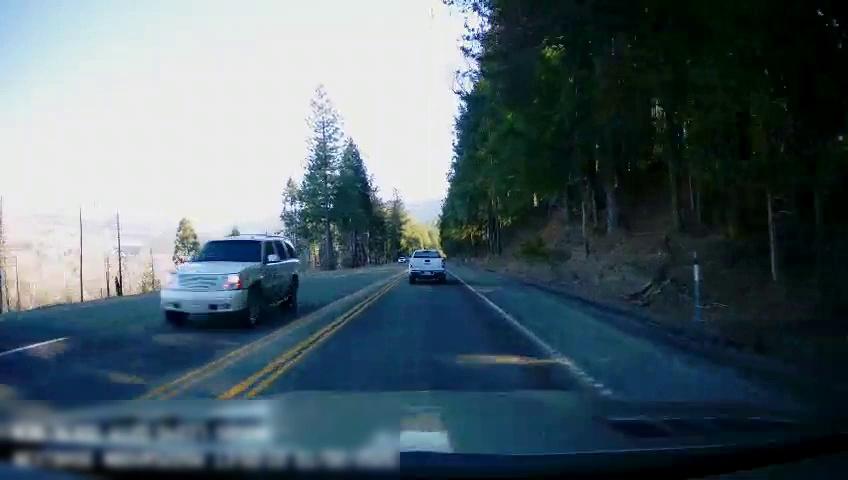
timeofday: Day
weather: Sunny
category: Drivable Space
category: Vehicles | SUV
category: Vehicles | Truck
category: Lanes | Alternate Lane
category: Lanes | Current Lane
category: Lanes | Current Lane
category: Lanes | Opposite Lane
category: Lanes | Opposite Lane
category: Lanes | Opposite Lane